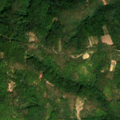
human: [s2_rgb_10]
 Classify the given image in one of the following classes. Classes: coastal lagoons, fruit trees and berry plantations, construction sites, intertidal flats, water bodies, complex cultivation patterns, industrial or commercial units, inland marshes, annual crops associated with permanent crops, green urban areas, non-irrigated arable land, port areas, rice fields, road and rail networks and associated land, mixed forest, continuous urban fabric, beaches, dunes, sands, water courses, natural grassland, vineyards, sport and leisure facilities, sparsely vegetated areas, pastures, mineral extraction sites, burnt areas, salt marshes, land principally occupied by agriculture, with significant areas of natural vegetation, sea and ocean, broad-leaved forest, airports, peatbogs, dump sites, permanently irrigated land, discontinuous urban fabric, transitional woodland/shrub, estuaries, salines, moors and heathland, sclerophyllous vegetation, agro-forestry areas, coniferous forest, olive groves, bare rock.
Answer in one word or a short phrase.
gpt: broad-leaved forest